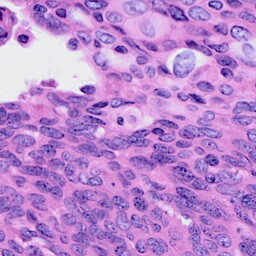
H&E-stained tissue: Cervix